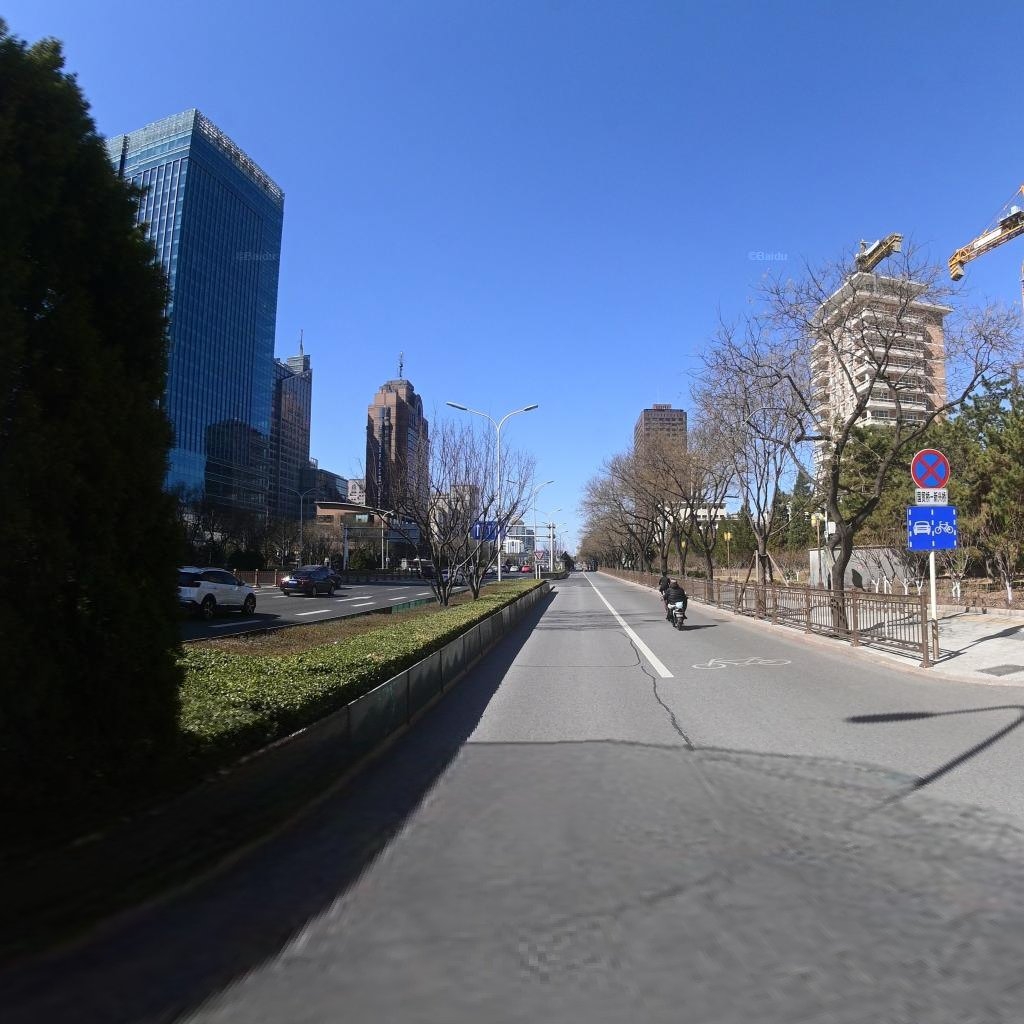
Region: Chaoyang
Road damage annotations: transverse patch, longitudinal crack